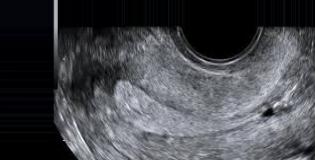
Label: notinfected